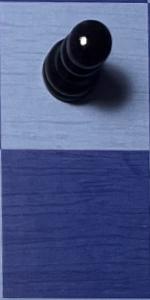
Label: Empty